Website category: camera
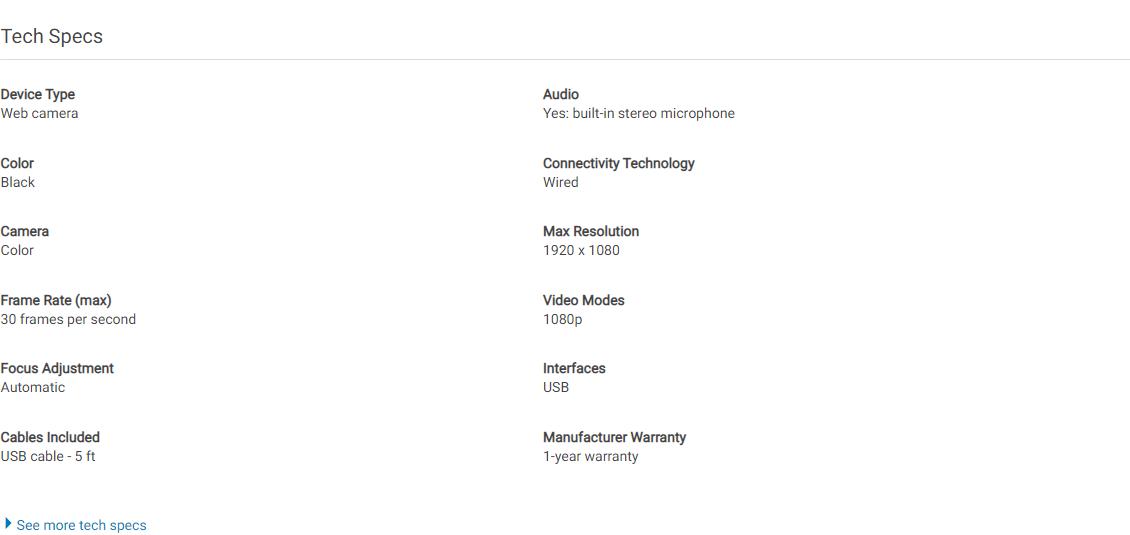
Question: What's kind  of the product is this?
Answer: Web camera

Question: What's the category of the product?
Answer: Web camera

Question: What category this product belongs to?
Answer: Web camera

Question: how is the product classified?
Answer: Web camera

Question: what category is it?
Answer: Web camera

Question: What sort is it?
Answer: Web camera

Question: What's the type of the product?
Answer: Web camera

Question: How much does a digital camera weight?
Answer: Web camera

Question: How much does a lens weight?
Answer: Web camera

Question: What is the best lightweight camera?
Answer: Web camera

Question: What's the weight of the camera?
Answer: Web camera

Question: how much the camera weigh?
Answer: Web camera

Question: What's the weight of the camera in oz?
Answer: Web camera

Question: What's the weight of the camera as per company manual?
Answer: Web camera

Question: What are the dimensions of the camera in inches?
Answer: Web camera

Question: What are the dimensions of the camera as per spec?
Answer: Web camera

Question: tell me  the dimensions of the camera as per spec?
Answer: Web camera

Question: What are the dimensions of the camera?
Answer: Web camera

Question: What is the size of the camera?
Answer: Web camera

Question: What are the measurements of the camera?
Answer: Web camera

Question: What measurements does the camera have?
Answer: Web camera

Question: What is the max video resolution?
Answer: Web camera

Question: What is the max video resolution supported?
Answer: Web camera

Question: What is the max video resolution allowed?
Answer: Web camera